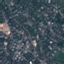
Land use / land cover: Residential